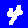
Digit: 4